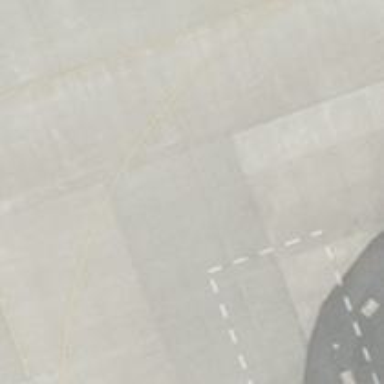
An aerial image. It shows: Taxiway at the airport with concrete surface.